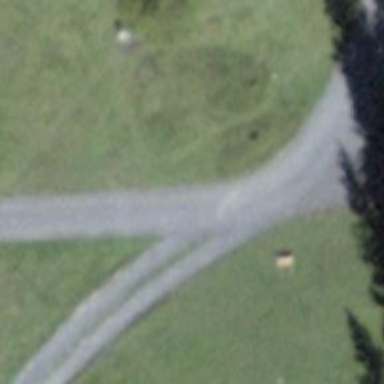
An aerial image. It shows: Bench.